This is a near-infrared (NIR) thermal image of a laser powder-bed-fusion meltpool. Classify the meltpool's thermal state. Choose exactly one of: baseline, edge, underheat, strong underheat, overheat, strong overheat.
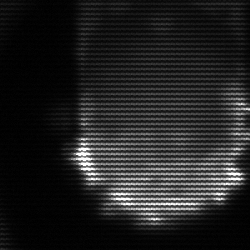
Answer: baseline